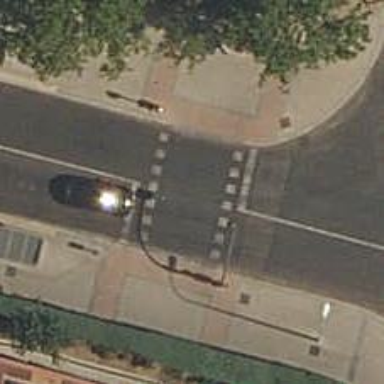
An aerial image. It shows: Road with traffic signals at the crossing.